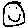
Label: smiley face